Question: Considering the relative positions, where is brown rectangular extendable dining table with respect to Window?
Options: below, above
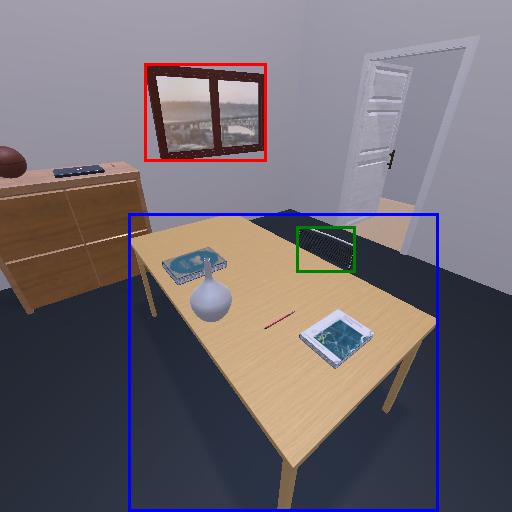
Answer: below